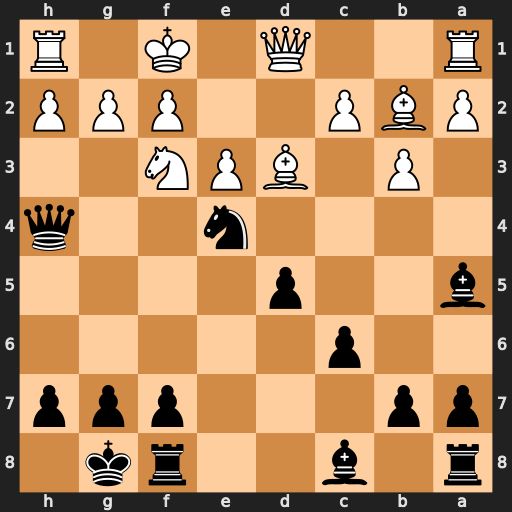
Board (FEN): r1b2rk1/pp3ppp/2p5/b2p4/4n2q/1P1BPN2/PBP2PPP/R2Q1K1R
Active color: b
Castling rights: -
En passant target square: -
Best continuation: Qxf2#